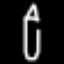
Label: pencil